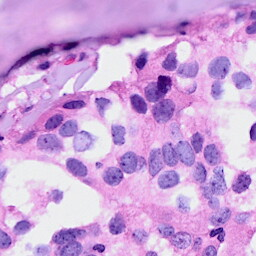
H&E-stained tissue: Breast